Question: I have this edit button:
'''
<%= link_to edit_income_path(trans), class: "btn btn-default" do %>
<i class="glyphicon glyphicon-pencil"></i>
<% end %>
'''
And I want a delete button to look the same with this icon: glyphicon glyphicon-trash, but I can't find the right syntax to make it work and look the same. My delete button now:
'''
<%= button_to "delete", trans, :method=> :delete, :remote=> true %>
'''

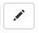
Answer: try this...for example with 'link'_to
'''
<%= link_to ('<i class="fa fa-thumbs-up fa-lg"> </i>').html_safe, vote_path(@image), :method=> :delete, :remote=> true%>
'''